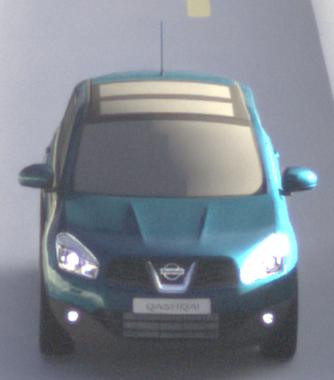
Make: Nissan
Model: Qashqai 1.6
Detailed model: Qashqai (J10)
Model produced from: 2010/03
Model produced until: 2010/08
Doors: 5
Color: blue
Road condition: dry road
Daytime: sunrise or sunset
Contrast: medium contrast